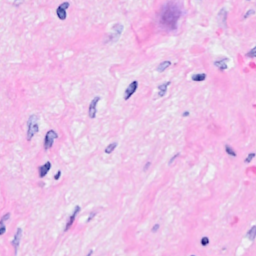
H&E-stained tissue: Breast